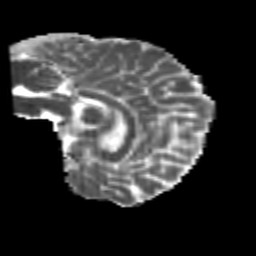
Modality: MD
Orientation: sagittal
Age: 24
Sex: male
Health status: healthy
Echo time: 0.074 s